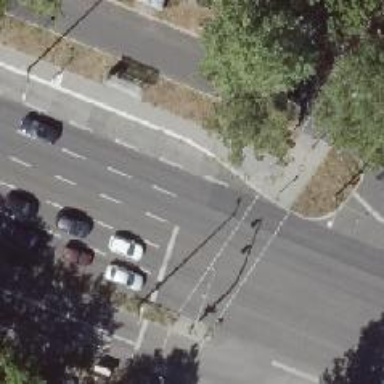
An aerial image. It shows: Road with traffic signals.